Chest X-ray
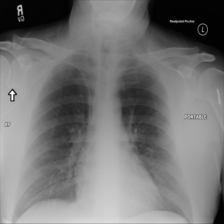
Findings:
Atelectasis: negative
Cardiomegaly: negative
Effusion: negative
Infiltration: negative
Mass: negative
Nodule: negative
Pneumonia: negative
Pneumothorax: negative
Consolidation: negative
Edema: negative
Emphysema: negative
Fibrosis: negative
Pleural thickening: negative
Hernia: negative